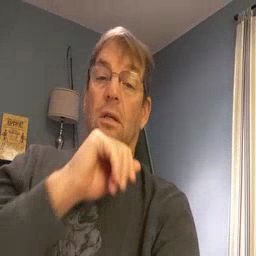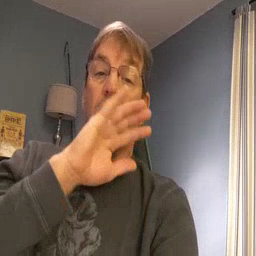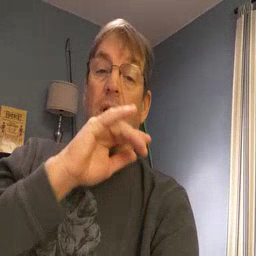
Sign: dirty